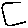
Label: car